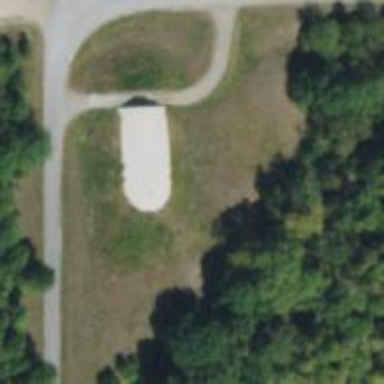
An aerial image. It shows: Military bunker.